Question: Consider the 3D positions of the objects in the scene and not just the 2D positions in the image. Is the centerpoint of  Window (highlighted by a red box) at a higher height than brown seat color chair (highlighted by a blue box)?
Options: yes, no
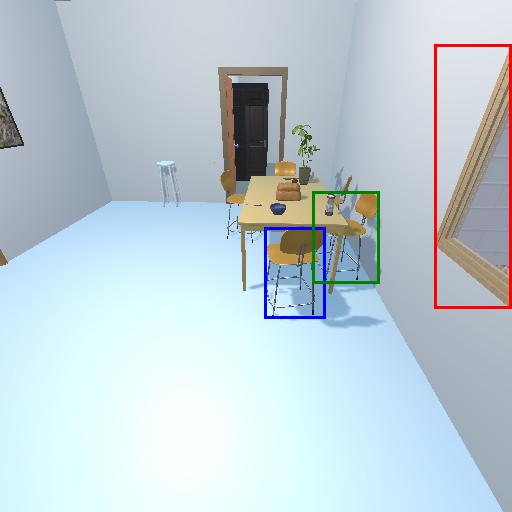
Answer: yes